Interaction volume radius: 5 \u00c5
Interaction volume height: 30 \u00c5
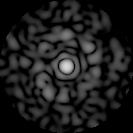
Disorder parameter: 0.7923